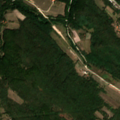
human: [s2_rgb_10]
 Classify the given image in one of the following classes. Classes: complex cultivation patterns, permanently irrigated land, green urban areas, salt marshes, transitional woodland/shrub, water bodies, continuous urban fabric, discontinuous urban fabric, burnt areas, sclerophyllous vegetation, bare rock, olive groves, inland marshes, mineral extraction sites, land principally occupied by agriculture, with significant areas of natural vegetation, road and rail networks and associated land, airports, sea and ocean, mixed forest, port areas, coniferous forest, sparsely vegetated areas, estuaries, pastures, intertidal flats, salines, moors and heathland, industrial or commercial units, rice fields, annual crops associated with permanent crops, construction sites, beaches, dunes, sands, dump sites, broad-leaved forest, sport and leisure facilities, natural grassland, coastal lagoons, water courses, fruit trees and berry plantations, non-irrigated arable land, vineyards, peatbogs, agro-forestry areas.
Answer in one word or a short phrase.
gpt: complex cultivation patterns, land principally occupied by agriculture, with significant areas of natural vegetation, broad-leaved forest